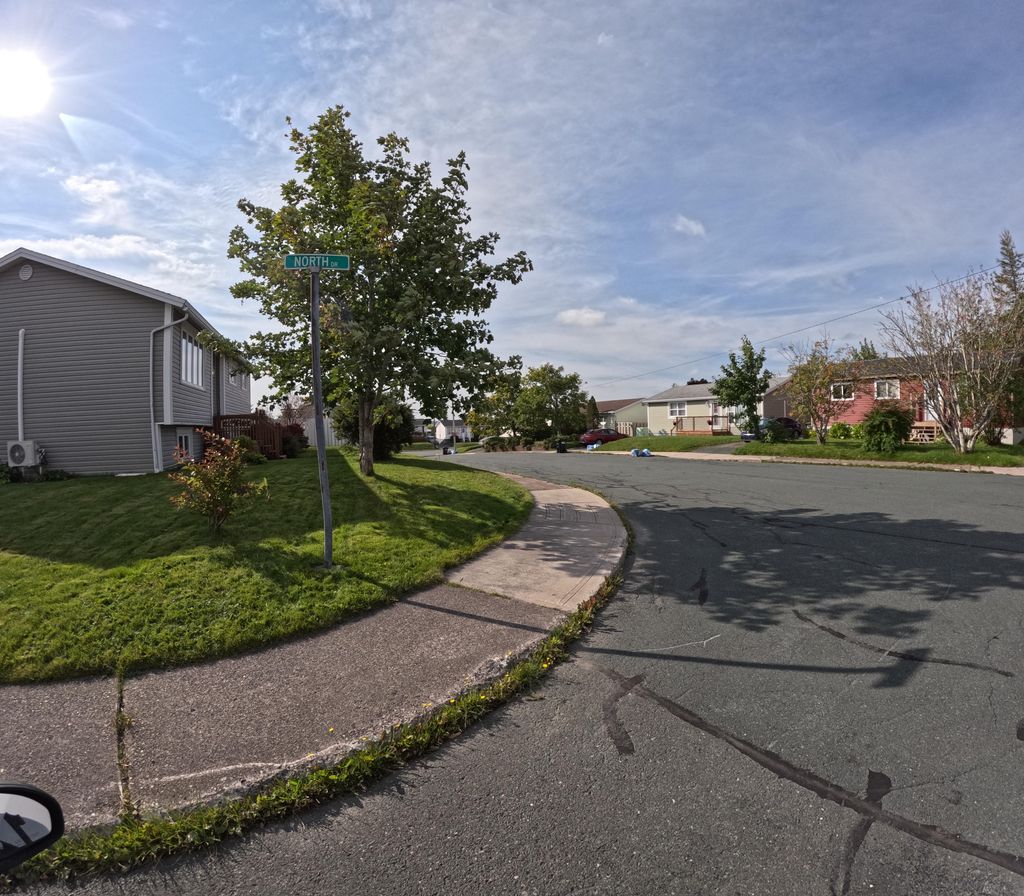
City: st_johns